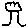
Label: tree